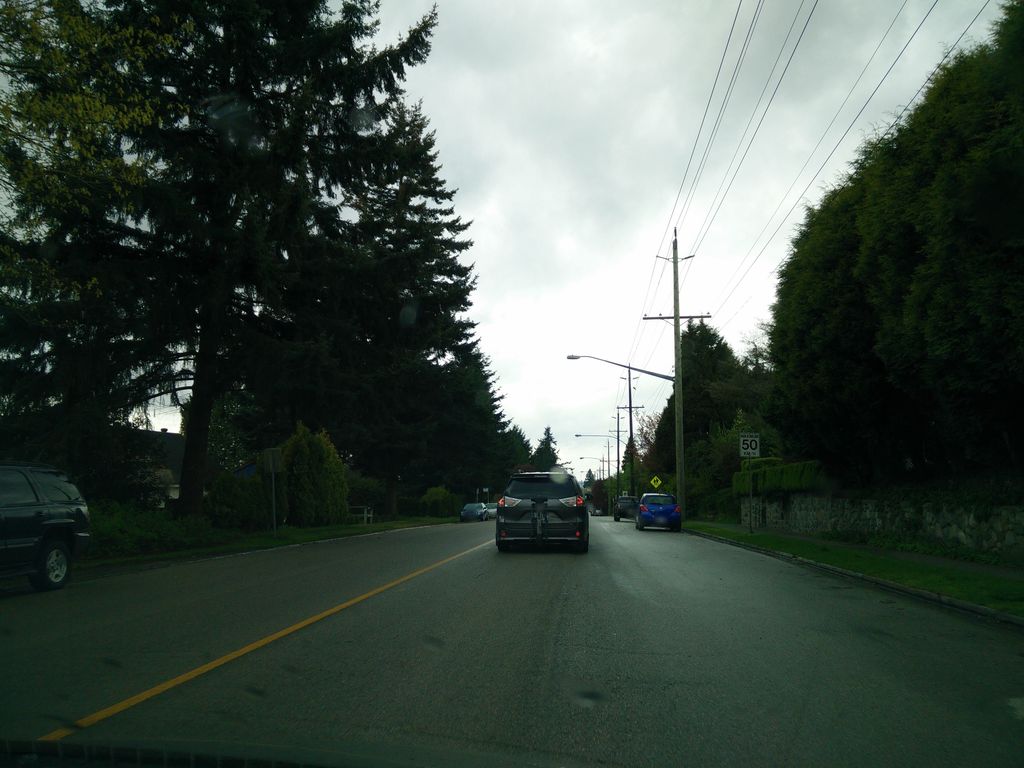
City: vancouver